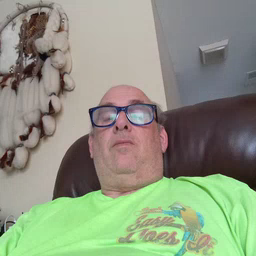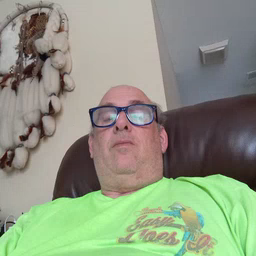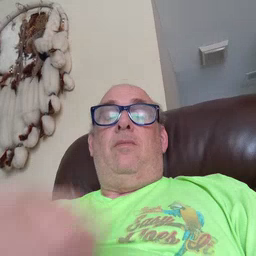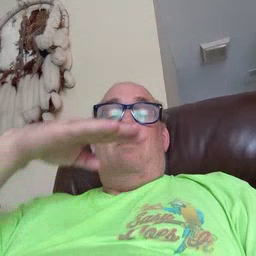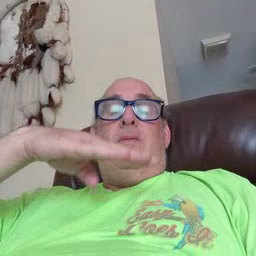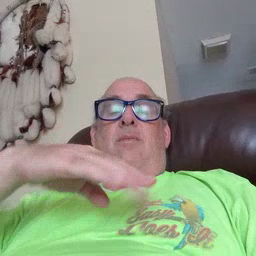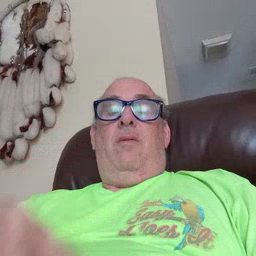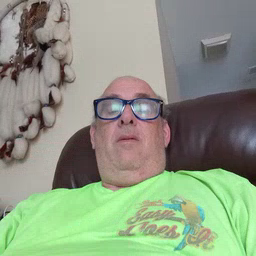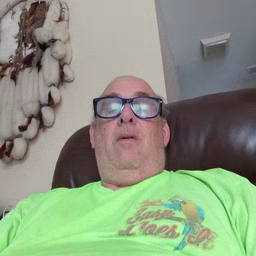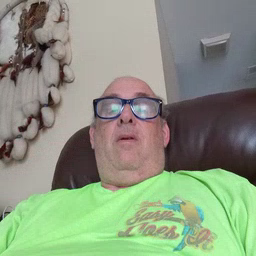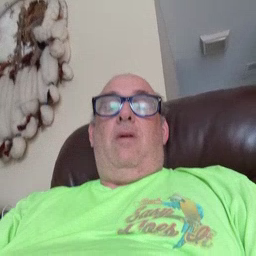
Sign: table